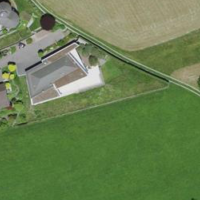
EUNIS habitat code: 24
Species observed at this site:
Fagus sylvatica